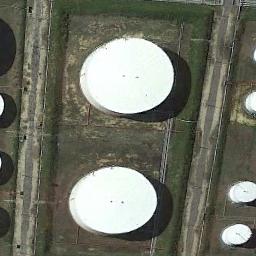
Label: storage tanks